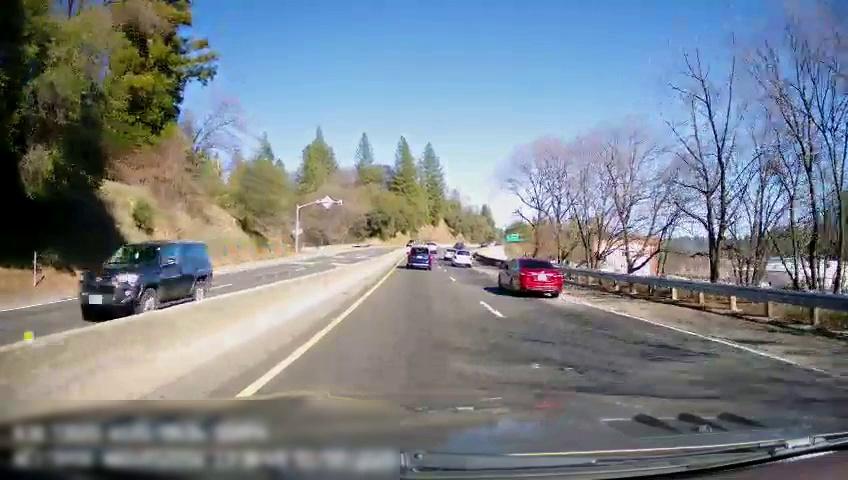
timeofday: Day
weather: Sunny
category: Drivable Space
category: Drivable Space
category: Vehicles | Truck
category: Vehicles | SUV
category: Vehicles | Car
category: Vehicles | SUV
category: Vehicles | SUV
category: Vehicles | SUV
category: Lanes | Current Lane
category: Lanes | Current Lane
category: Lanes | Current Lane
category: Lanes | Opposite Lane
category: Lanes | Opposite Lane
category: Traffic | Signs